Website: lowes
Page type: customer-info-address
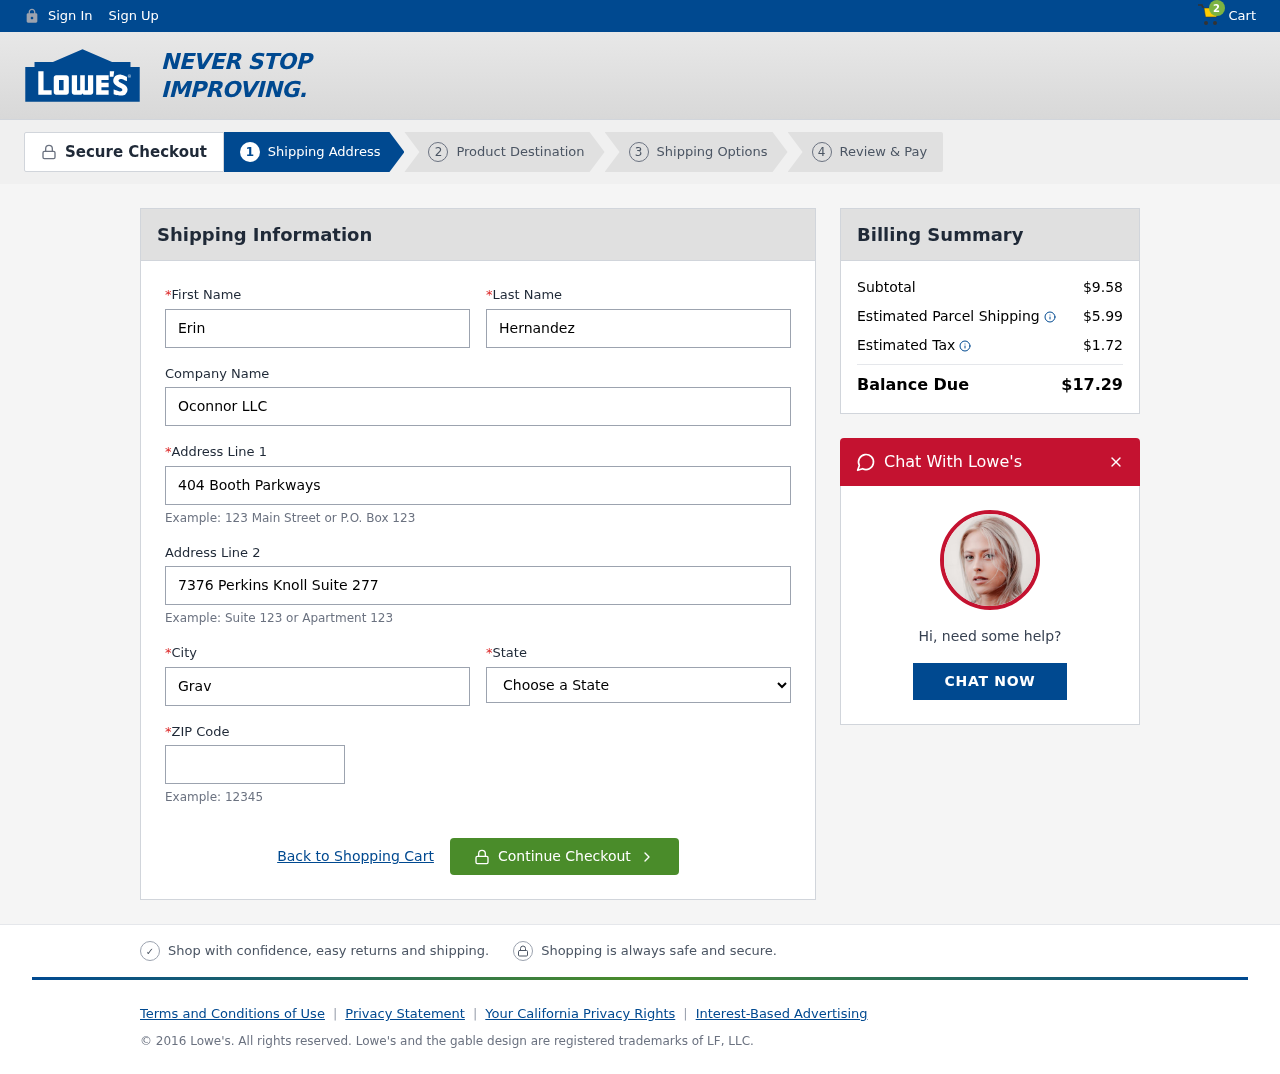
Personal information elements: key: PII_CITY
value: Gravesbury
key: PII_COMPANY
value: Oconnor LLC
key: PII_FIRSTNAME
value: Erin
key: PII_LASTNAME
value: Hernandez
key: PII_POSTCODE
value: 35455
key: PII_STATE
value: PR
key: PII_STREET
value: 404 Booth Parkways
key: PII_STREET2
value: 7376 Perkins Knoll Suite 277
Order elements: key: ORDER_NUM_ITEMS
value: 2
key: ORDER_SUBTOTAL
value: $9.58
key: ORDER_SHIPPING_COST
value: $5.99
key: ORDER_TAX
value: $1.72
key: ORDER_TOTAL
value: $17.29